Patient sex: M
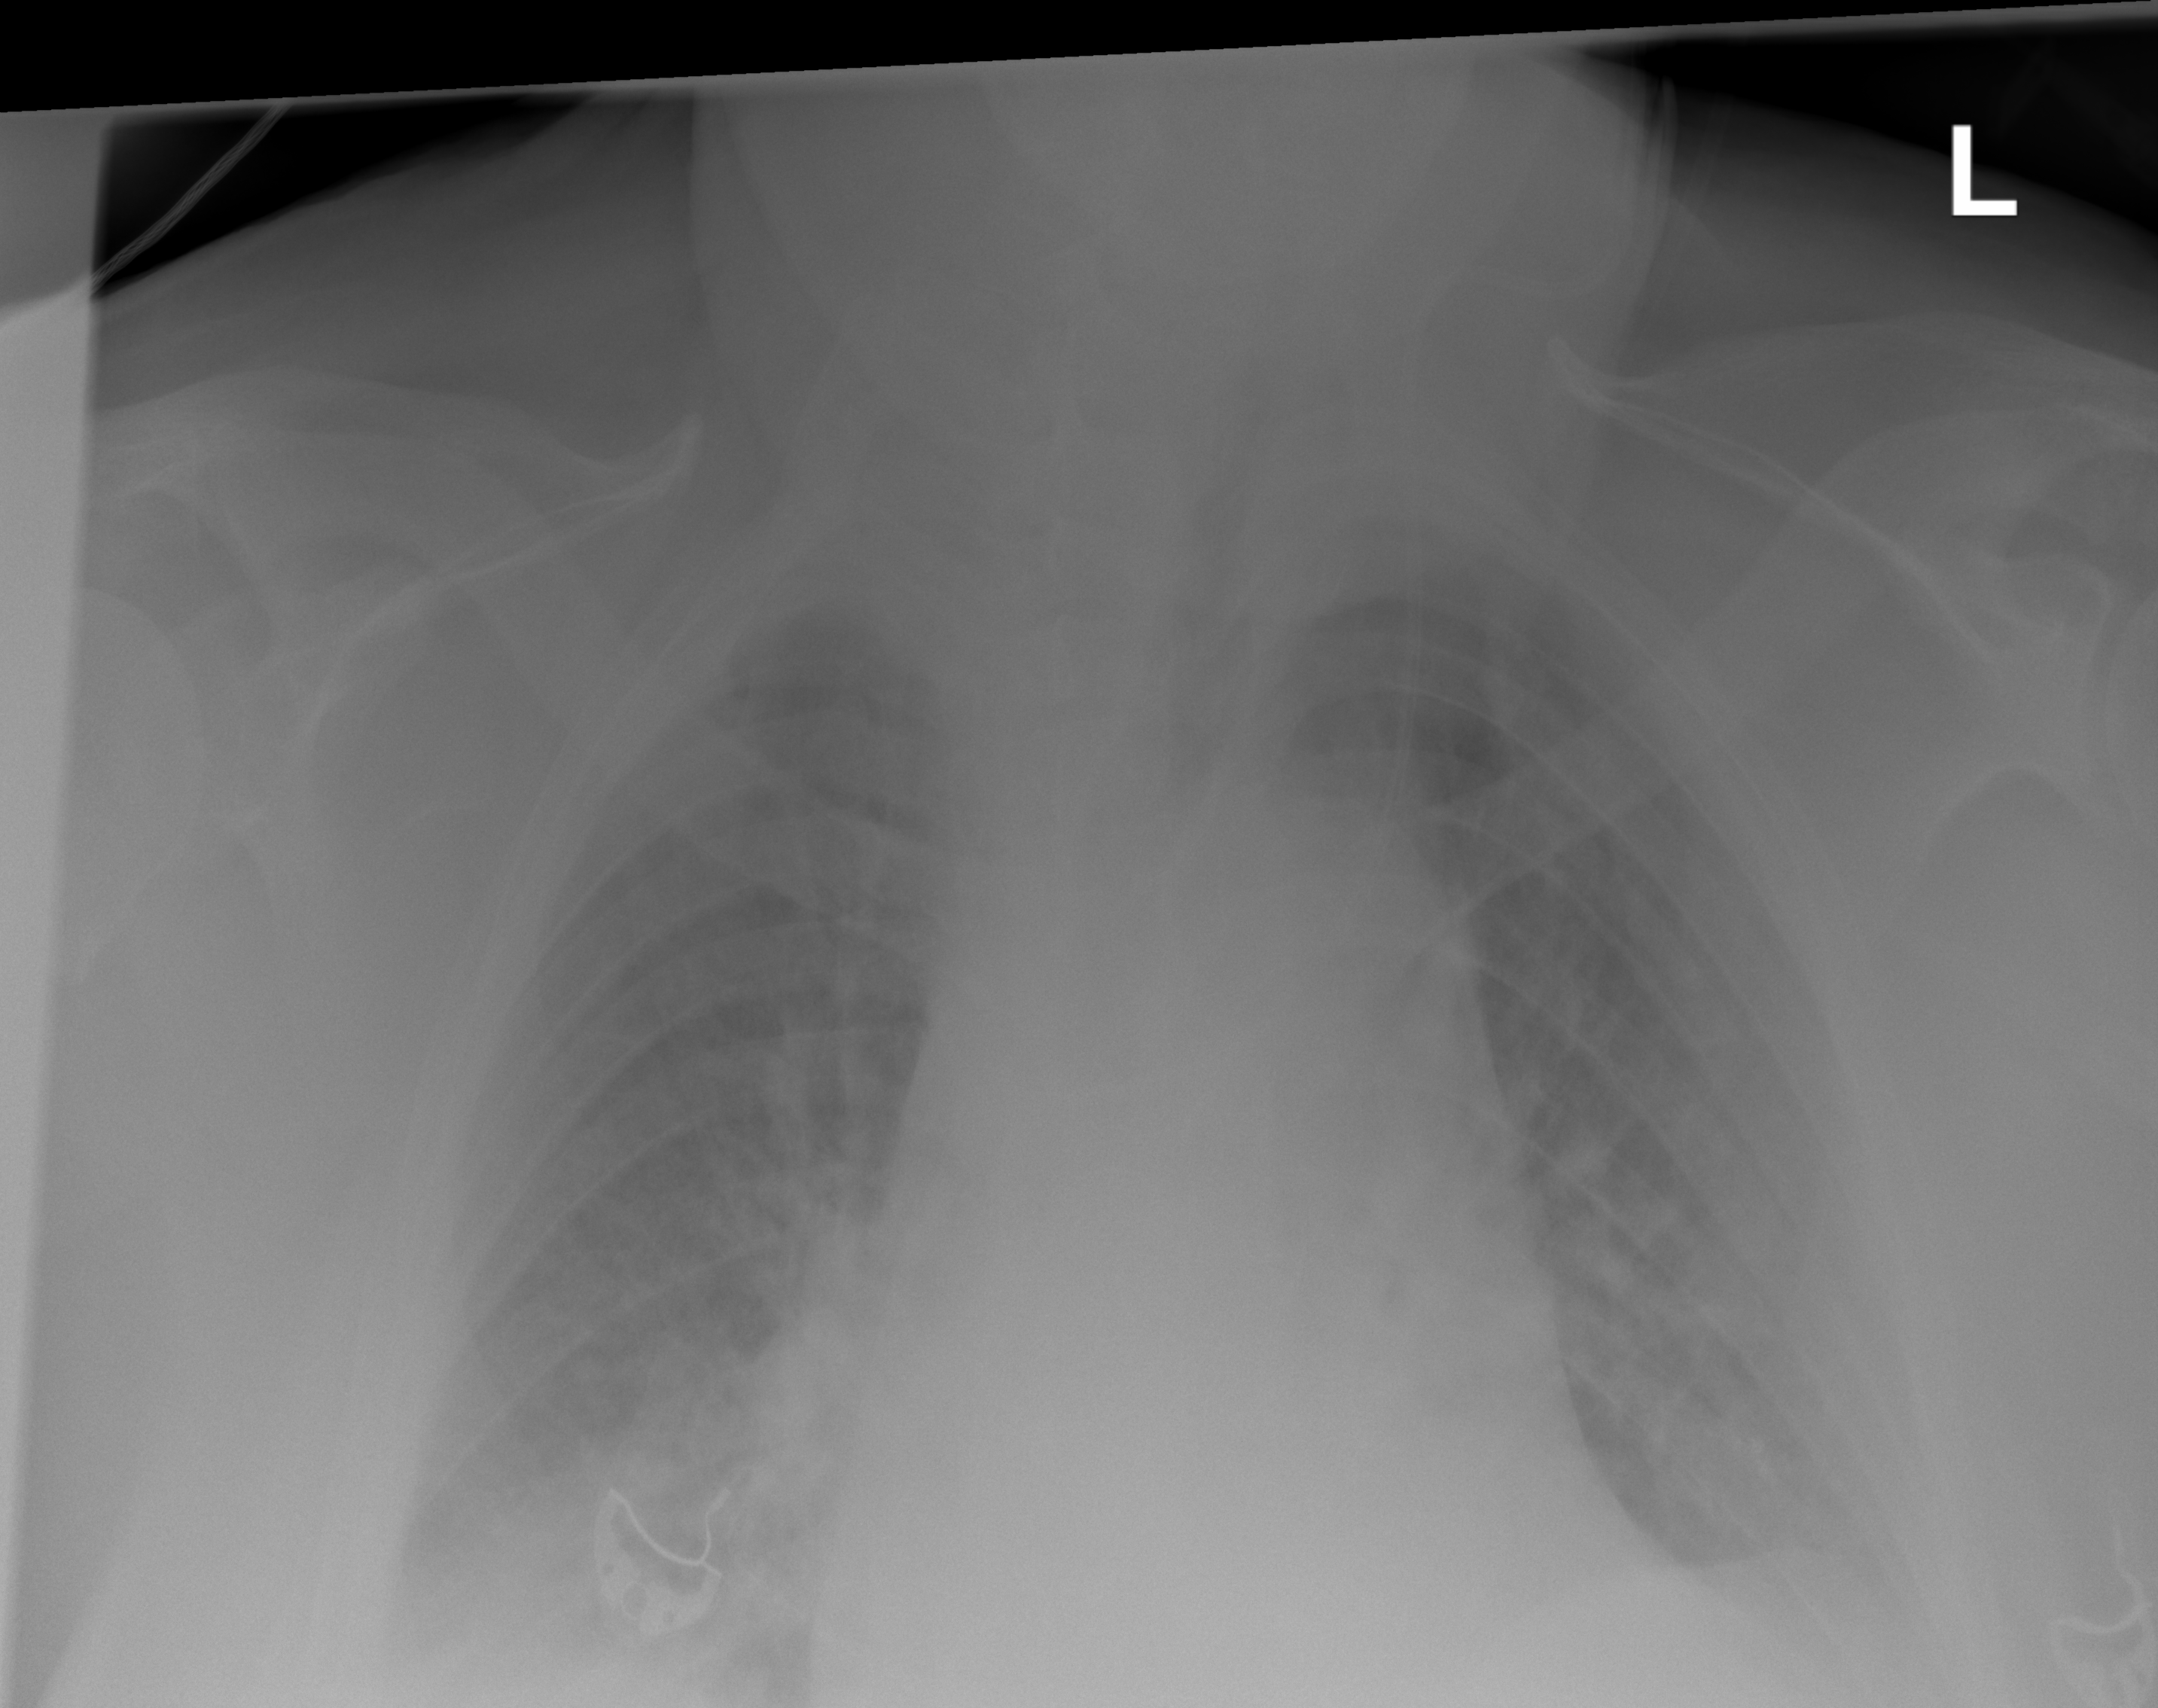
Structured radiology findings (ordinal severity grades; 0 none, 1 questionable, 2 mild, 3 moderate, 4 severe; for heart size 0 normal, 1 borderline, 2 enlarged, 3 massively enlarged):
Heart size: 2
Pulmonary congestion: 2
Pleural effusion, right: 0
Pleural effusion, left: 2
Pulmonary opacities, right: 2
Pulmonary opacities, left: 2
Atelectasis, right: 2
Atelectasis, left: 2